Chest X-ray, PA view. Patient: 16 years old, sex F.
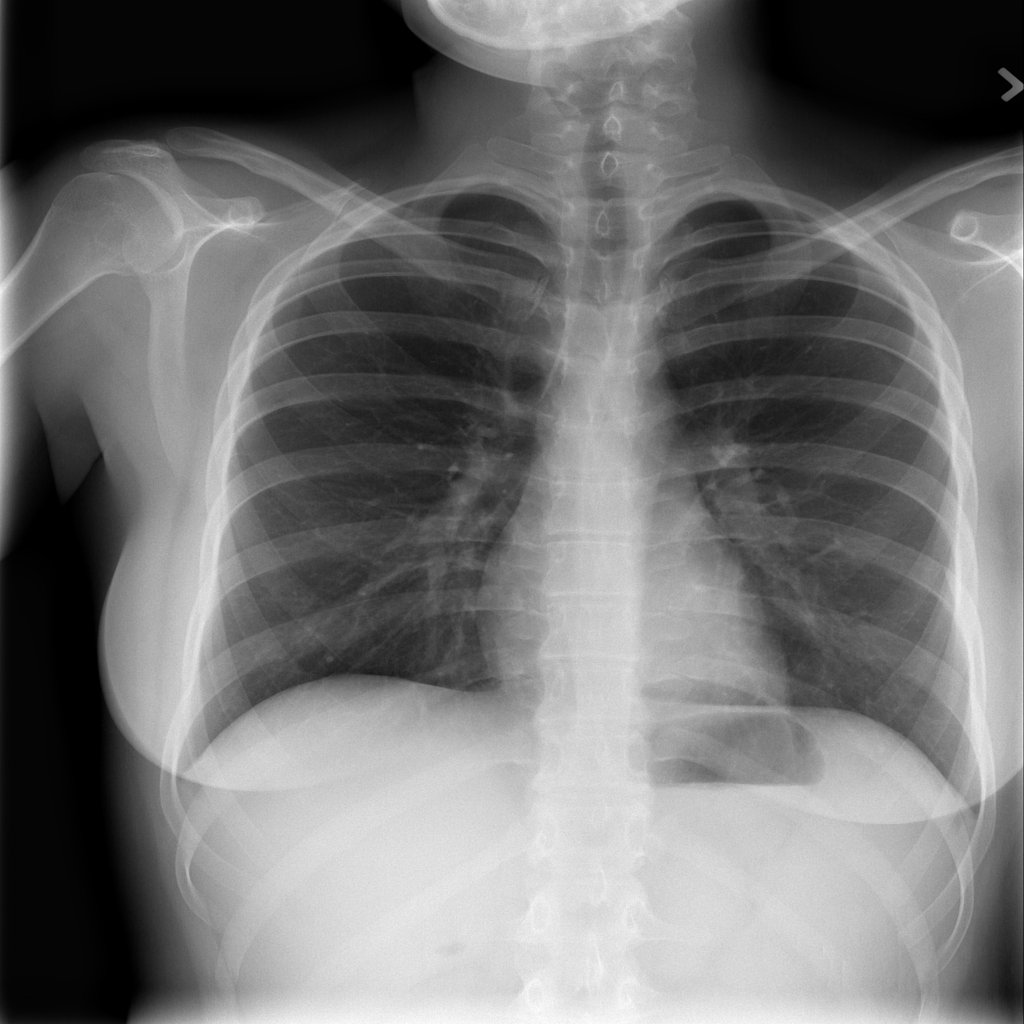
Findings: No Finding